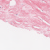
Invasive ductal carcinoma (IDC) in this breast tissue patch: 0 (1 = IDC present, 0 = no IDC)